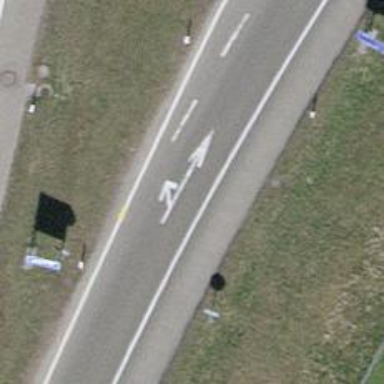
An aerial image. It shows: Asphalt motorway link.